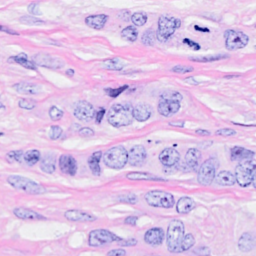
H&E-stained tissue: Breast